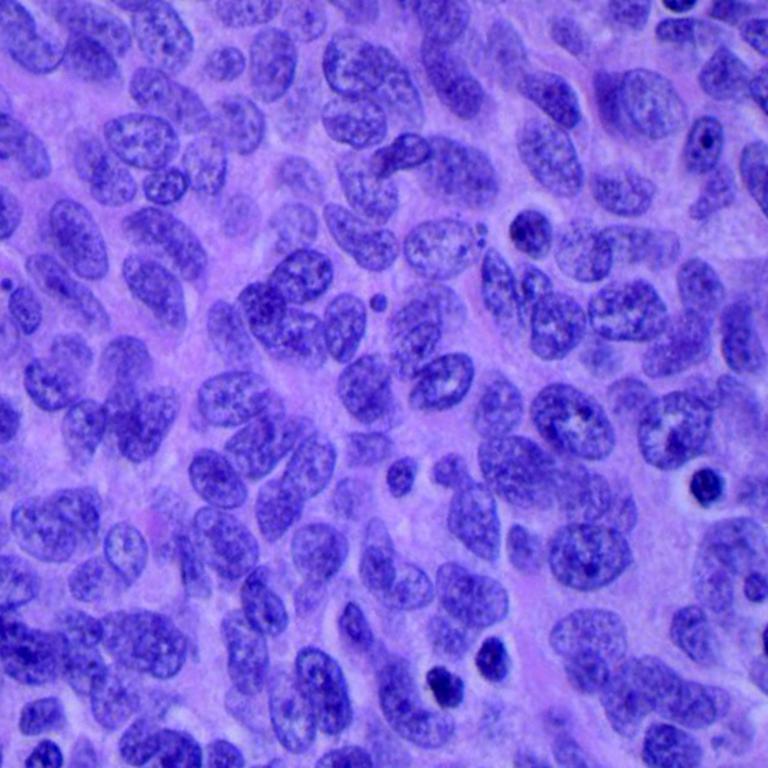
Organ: lung
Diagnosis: squamous carcinomas